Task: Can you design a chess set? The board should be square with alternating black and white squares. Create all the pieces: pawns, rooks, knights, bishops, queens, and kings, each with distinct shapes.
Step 4245:
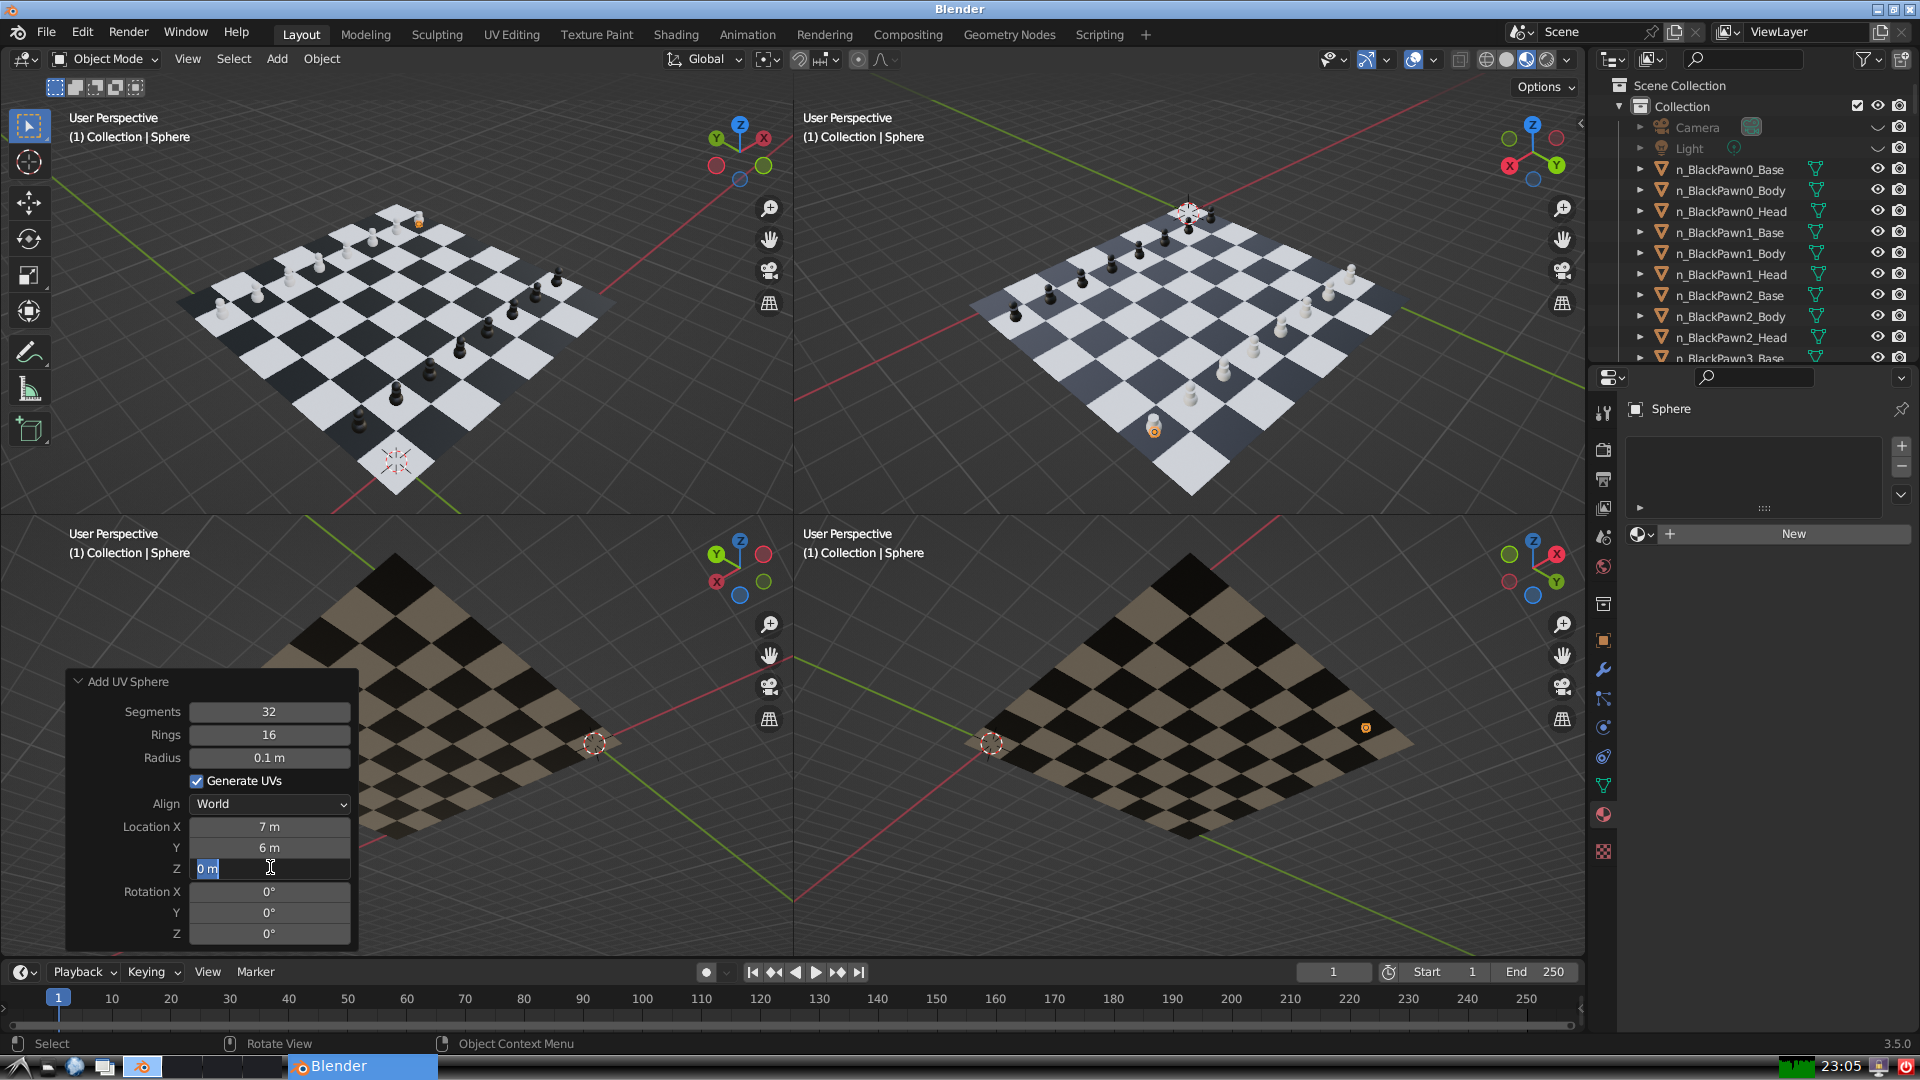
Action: input_text: 0.5